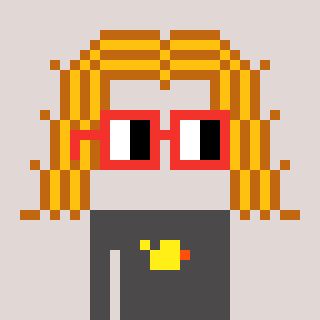
a pixel art character with square red glasses, a hair-shaped head and a grayscale-colored body on a warm background